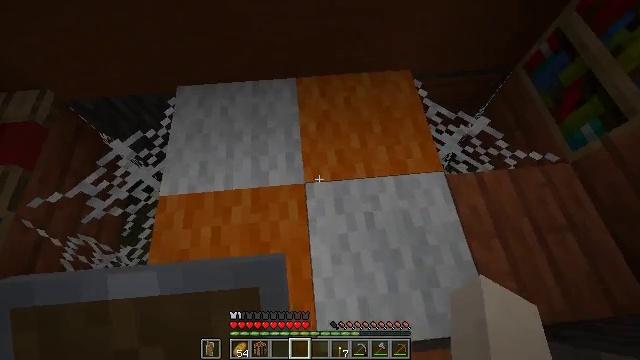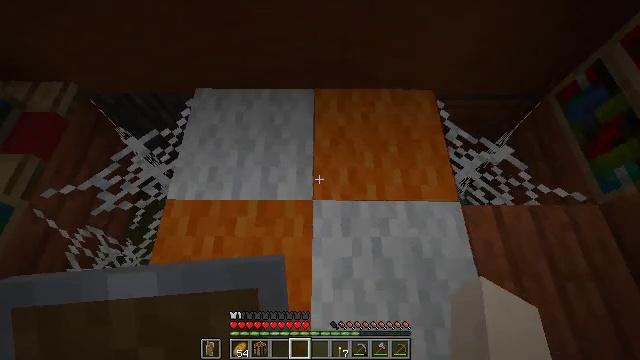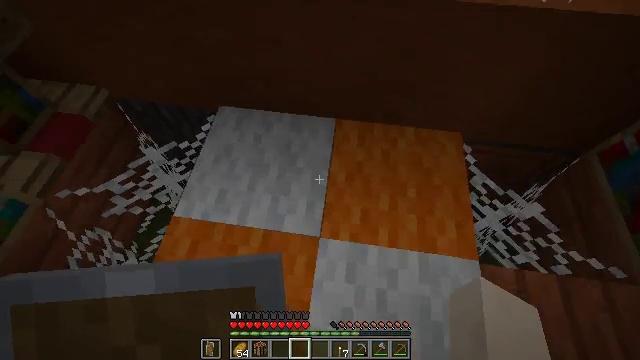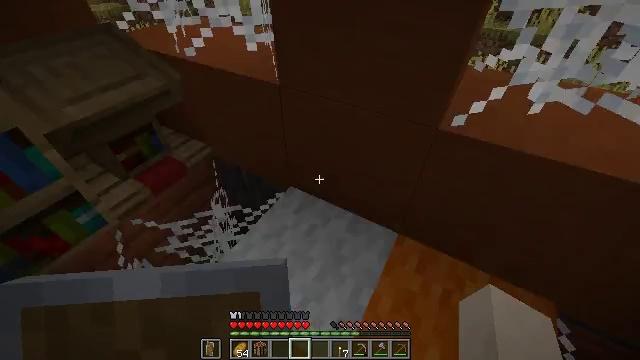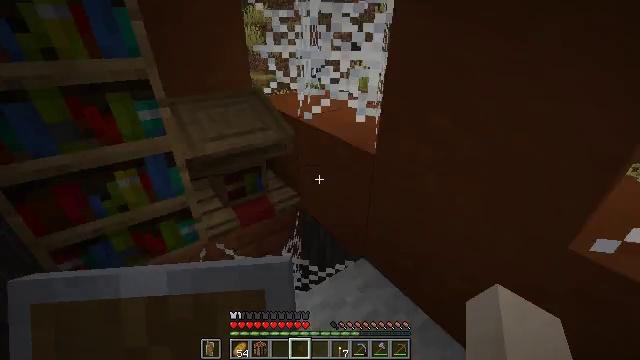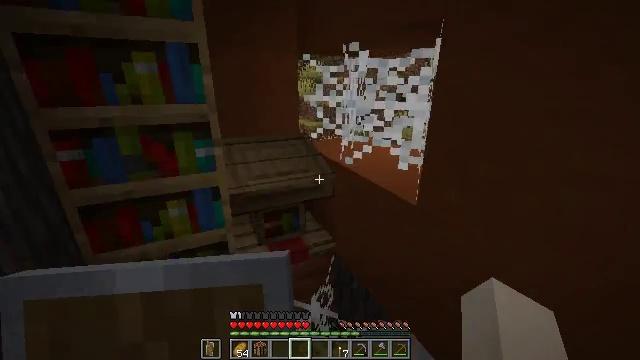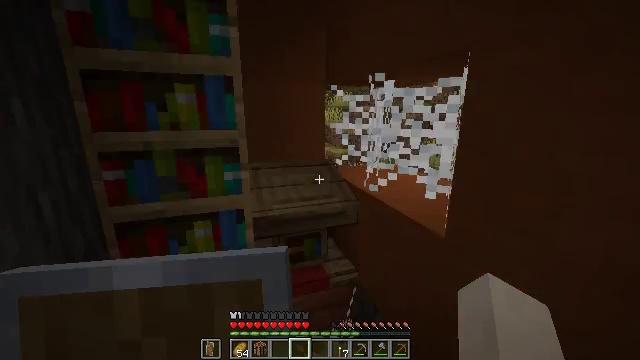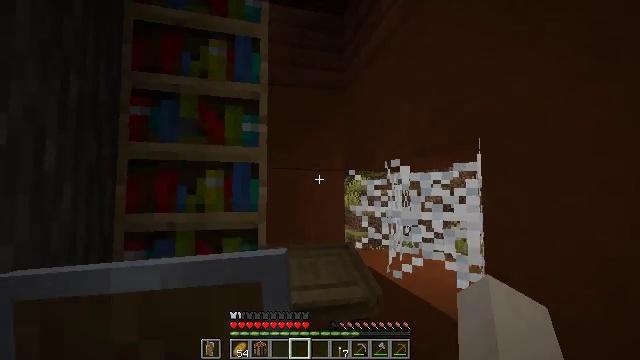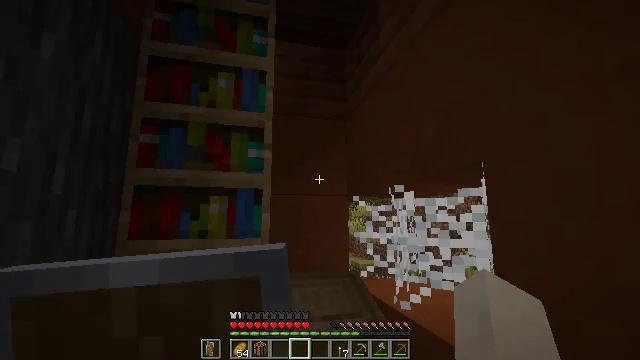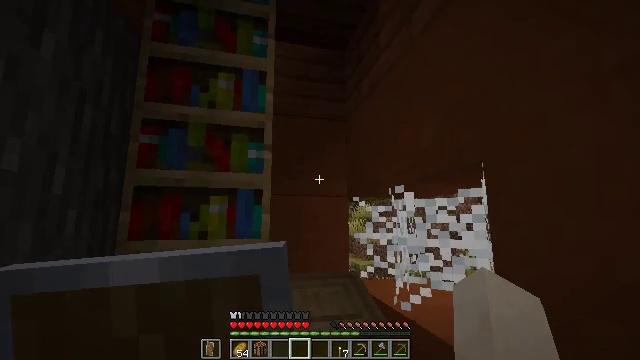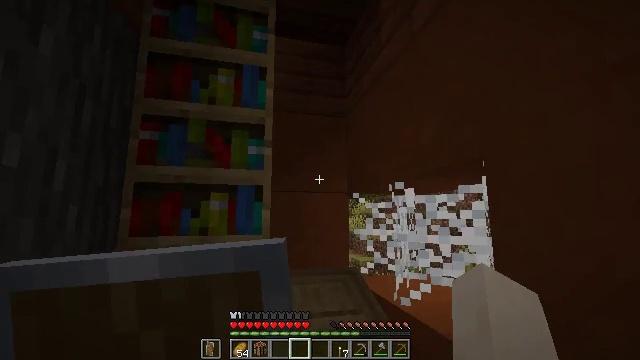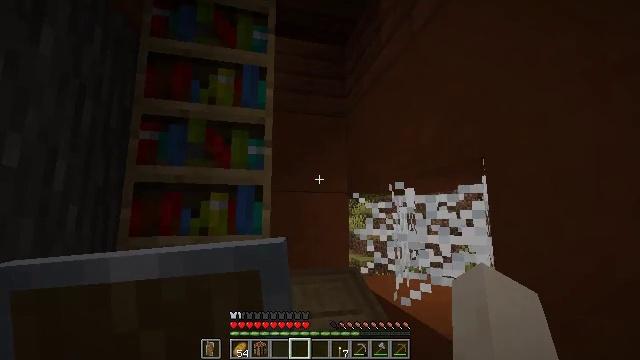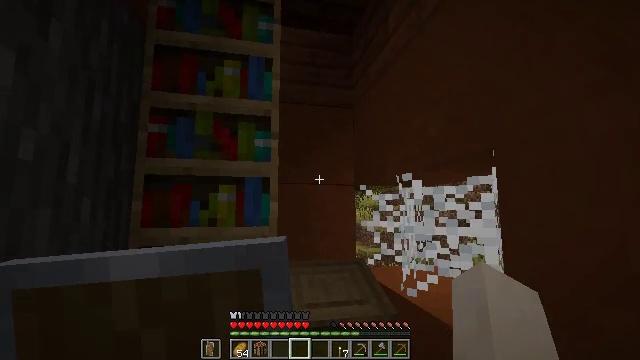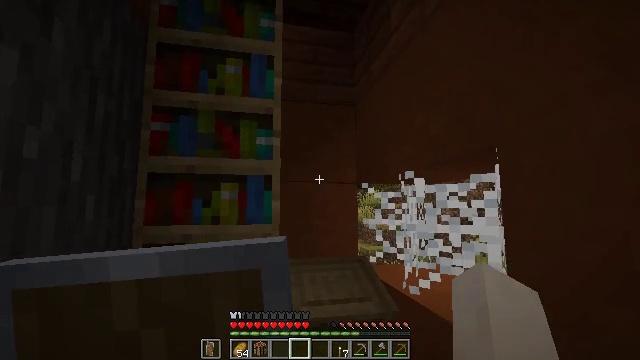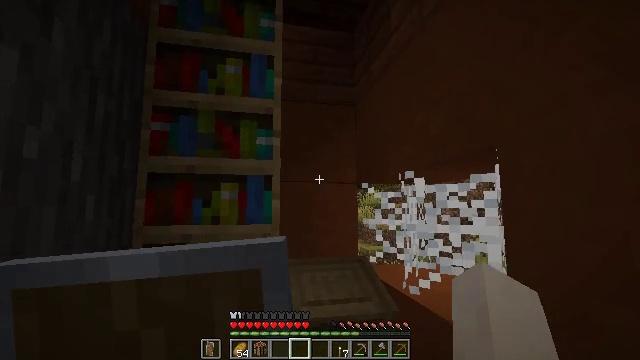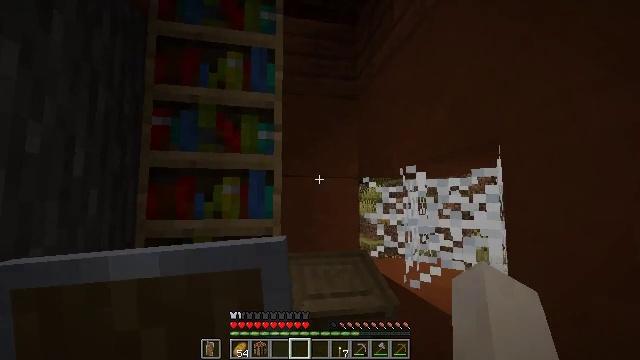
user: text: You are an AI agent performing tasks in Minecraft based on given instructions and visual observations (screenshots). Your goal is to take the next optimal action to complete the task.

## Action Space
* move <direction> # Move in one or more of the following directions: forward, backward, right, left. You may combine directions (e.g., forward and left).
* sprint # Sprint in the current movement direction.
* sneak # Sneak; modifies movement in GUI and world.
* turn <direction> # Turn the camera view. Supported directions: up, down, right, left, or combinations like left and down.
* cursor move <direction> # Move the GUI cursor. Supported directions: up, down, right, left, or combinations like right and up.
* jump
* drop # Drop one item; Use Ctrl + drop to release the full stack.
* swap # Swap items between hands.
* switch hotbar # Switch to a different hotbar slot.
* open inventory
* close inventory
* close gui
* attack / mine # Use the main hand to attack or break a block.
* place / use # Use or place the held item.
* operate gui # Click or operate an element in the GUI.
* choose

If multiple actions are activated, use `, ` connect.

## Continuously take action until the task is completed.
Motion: motion action
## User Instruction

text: Collect books by breaking the bookshelf.
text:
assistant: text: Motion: move forward, turn left
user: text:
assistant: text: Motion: move forward, turn left and up
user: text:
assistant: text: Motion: turn left and up
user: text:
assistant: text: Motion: turn left and up
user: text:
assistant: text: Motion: turn left and up
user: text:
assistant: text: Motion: turn left and up
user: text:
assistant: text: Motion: turn left and up
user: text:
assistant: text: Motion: turn up
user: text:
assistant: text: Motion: no_op
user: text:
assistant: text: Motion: no_op
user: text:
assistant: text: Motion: no_op
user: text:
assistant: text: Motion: turn left and down
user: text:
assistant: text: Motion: no_op
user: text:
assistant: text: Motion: no_op
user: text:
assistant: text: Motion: turn down
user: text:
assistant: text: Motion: turn down
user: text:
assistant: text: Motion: no_op
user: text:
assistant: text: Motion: no_op
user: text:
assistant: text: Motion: no_op
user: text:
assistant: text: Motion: no_op
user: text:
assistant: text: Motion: no_op
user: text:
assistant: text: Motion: no_op
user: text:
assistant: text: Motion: no_op
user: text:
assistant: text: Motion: no_op
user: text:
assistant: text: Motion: no_op
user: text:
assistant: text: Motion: no_op
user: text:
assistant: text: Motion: no_op
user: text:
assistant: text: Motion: no_op
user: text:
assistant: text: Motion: no_op
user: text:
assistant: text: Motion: no_op